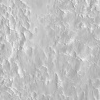
Atmospheric dust classification: not_dusty